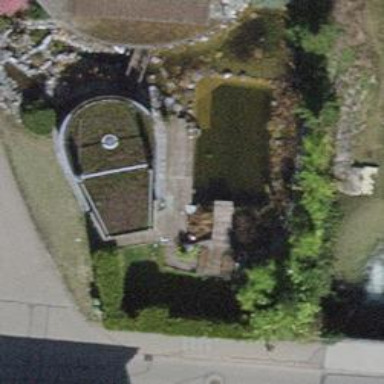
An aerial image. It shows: Pond with natural water.